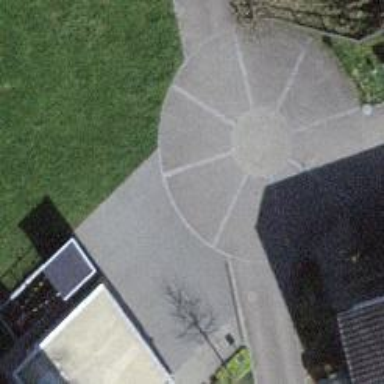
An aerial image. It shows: Mini roundabout on the road.